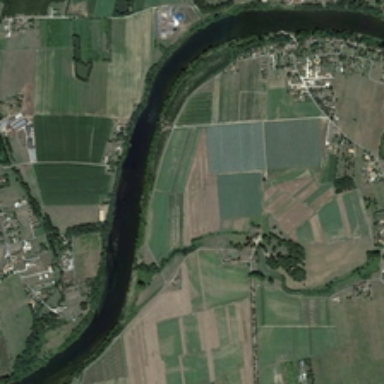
A river flows through the farmland .